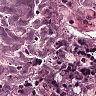
Metastatic tissue present: no